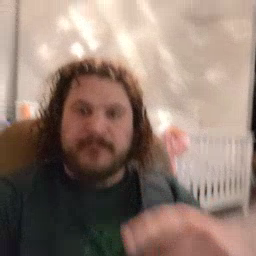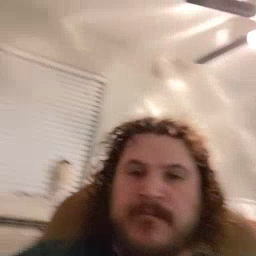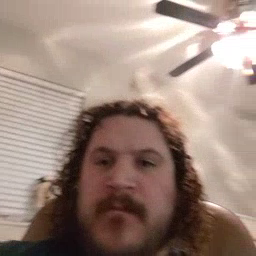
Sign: nap